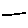
Label: line